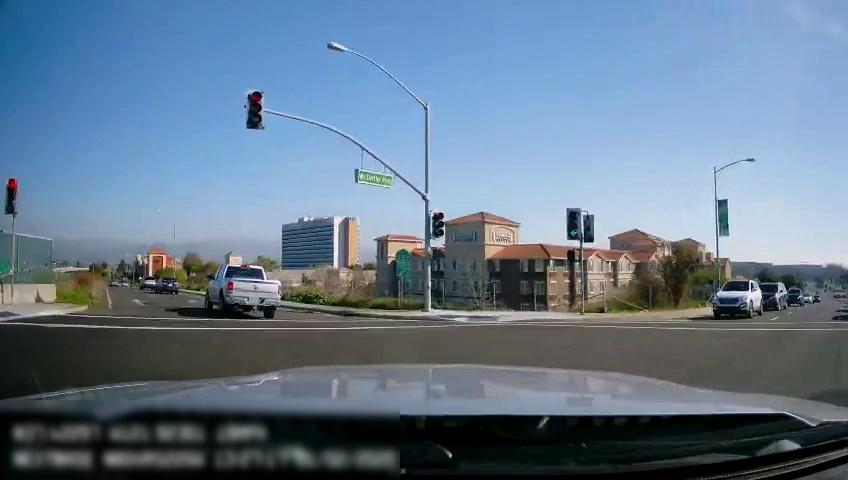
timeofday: Day
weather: Sunny
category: Drivable Space
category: Vehicles | Car
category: Vehicles | SUV
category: Vehicles | Car
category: Vehicles | Car
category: Vehicles | SUV
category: Vehicles | SUV
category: Vehicles | Truck
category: Lanes | Opposite Lane
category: Traffic | Lights
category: Traffic | Signs
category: Traffic | Lights
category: Traffic | Lights
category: Traffic | Signs
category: Traffic | Signs
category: Traffic | Lights
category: Traffic | Lights
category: Traffic | Lights